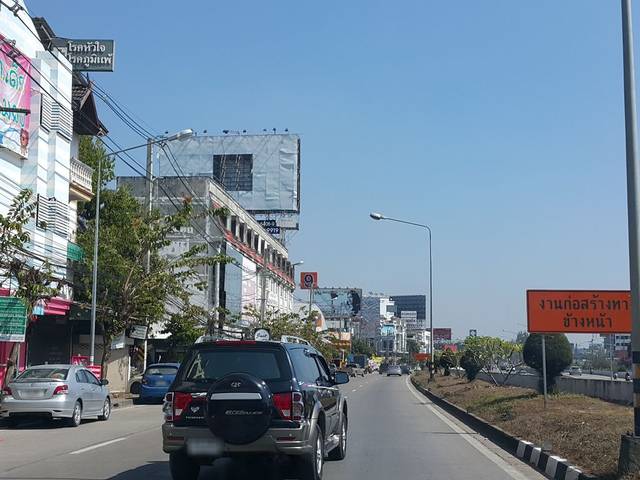
Region: Thailand
Coordinates: 18.812, 98.985